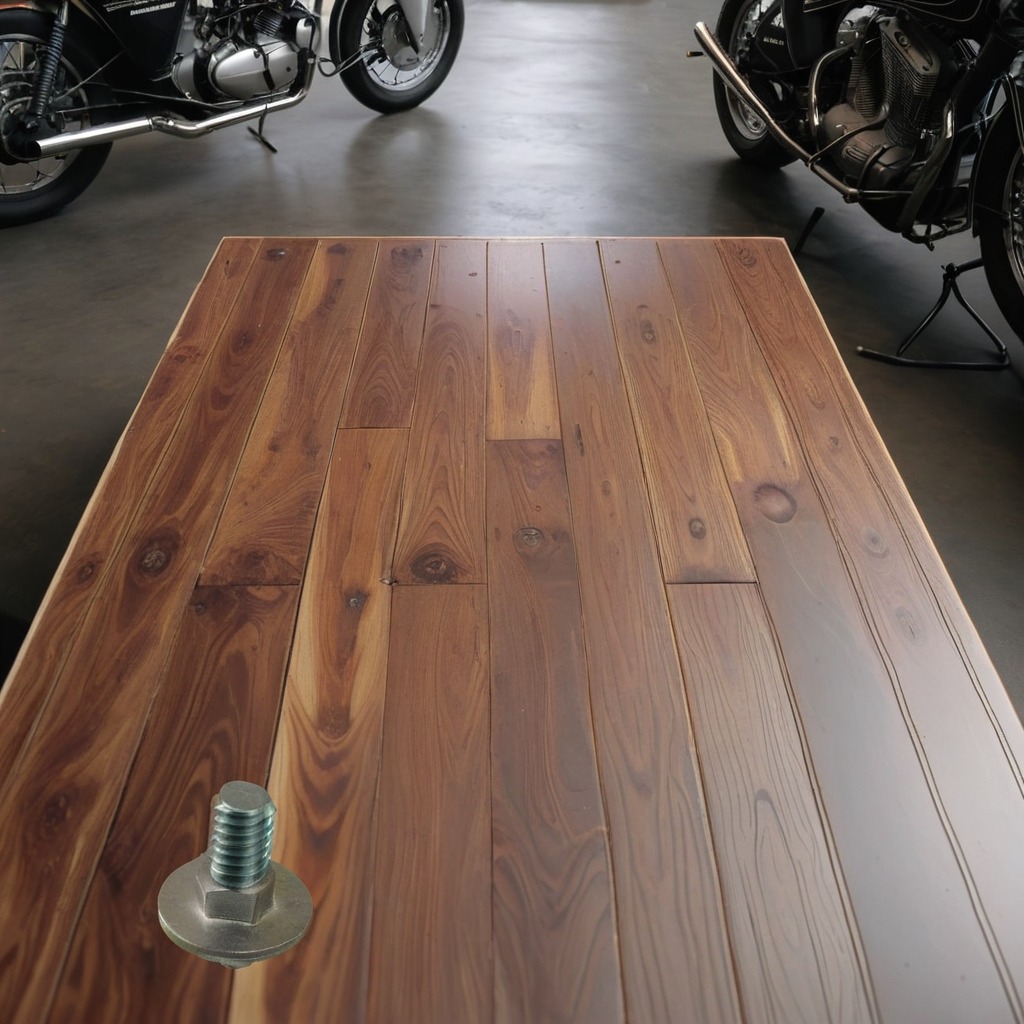
A metal screw is lying on the wooden table in a vintage motorcycle garage.